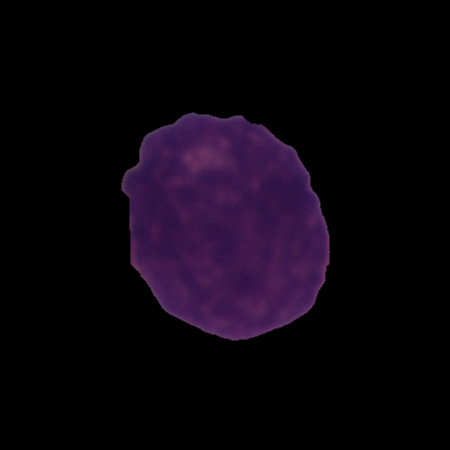
Label: cancer